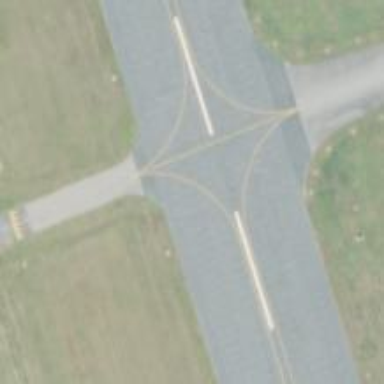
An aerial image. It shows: Image of taxiway at airport.